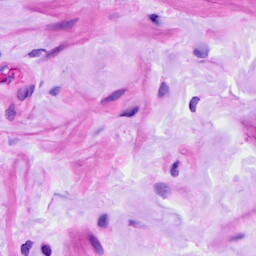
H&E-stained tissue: Ovarian